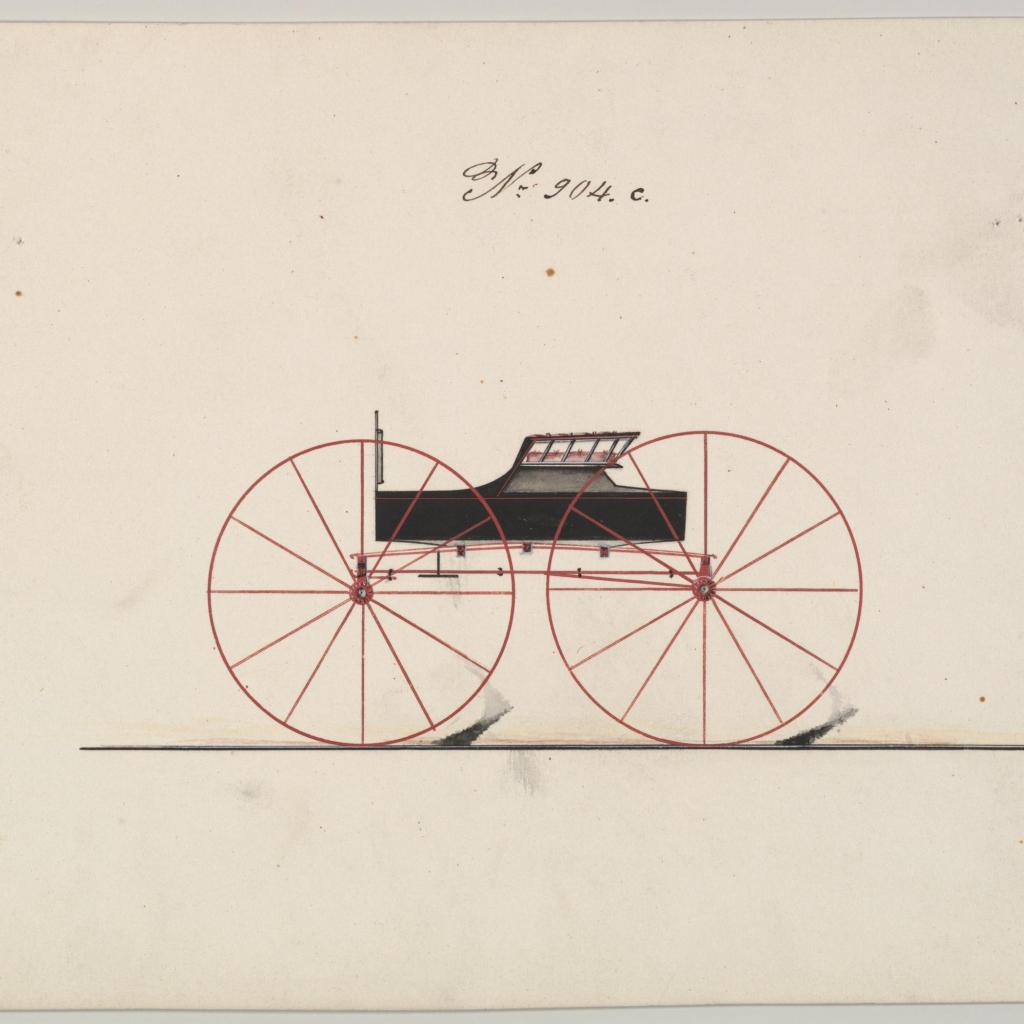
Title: Design for Wagon, no. 904c
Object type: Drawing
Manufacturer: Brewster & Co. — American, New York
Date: ca. 1860
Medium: Pen and black ink, watercolor and gouache
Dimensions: sheet: 6 1/8 x 9 1/4 in. (15.6 x 23.5 cm)
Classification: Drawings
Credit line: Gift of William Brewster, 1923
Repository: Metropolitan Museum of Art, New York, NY